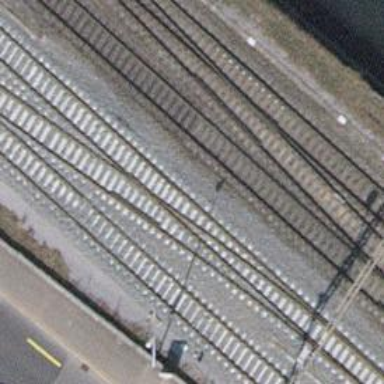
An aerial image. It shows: Railway siding with one electrified track and contact line for powering the train.